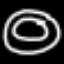
Label: donut